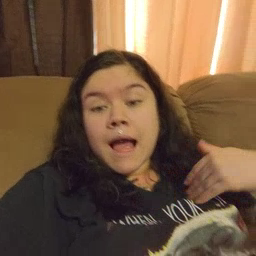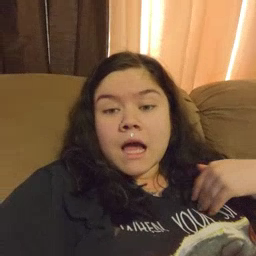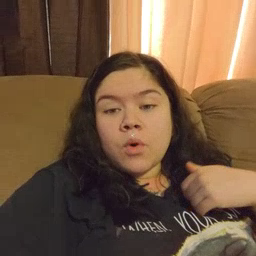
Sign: animal